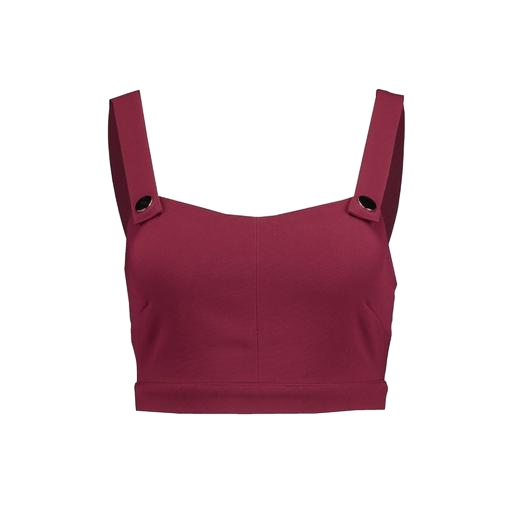
bra top, red fitted crop top, crop top, white background